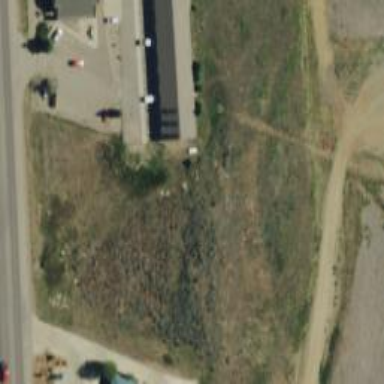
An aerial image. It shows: Veterinary facility.